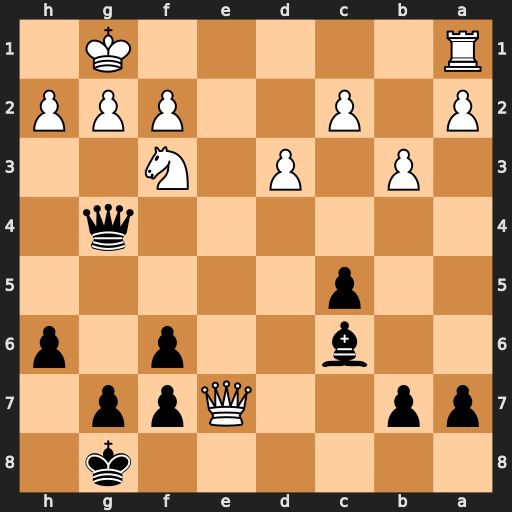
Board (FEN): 6k1/pp2Qpp1/2b2p1p/2p5/6q1/1P1P1N2/P1P2PPP/R5K1
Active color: b
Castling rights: -
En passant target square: -
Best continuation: Bxf3 g3 Qh3 Qe8+ Kh7 Qe4+ Bxe4